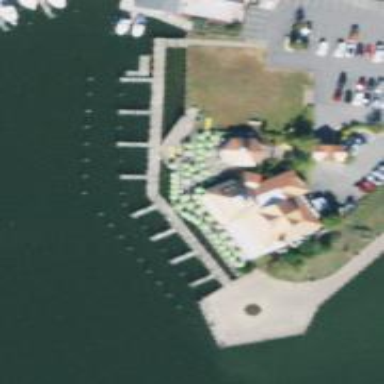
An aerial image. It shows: Man-made pier.